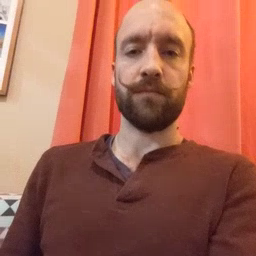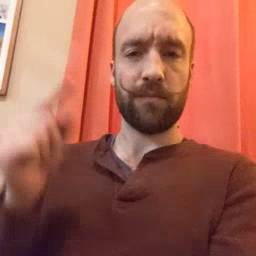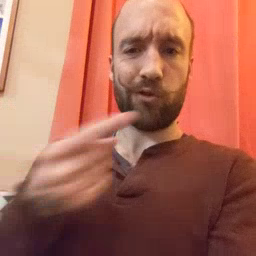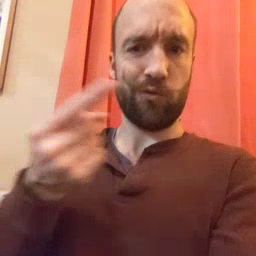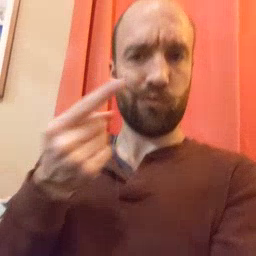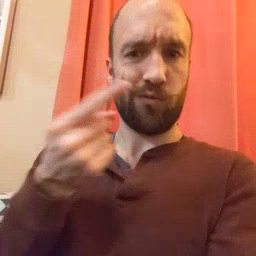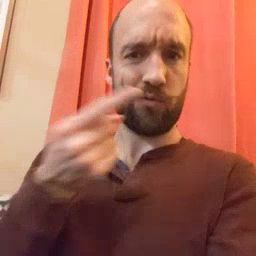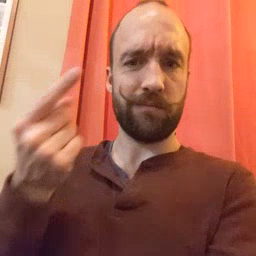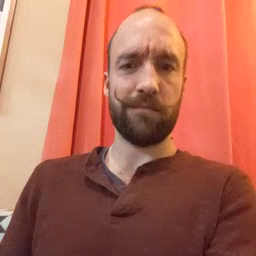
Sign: owie